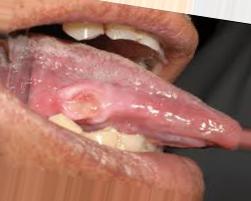
Condition: Mouth Ulcer